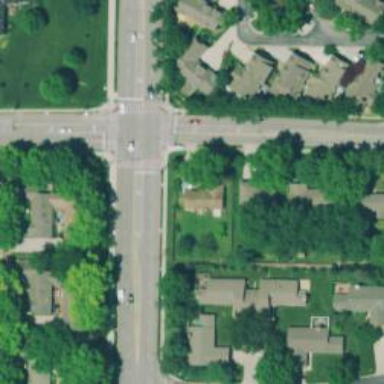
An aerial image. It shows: Solid crossing edge road marking.